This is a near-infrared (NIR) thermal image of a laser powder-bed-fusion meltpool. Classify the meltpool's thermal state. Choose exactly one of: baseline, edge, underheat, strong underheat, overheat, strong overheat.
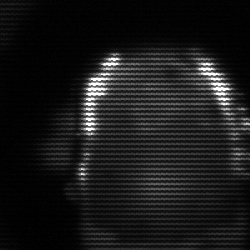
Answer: baseline